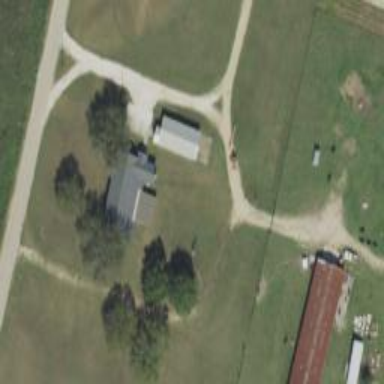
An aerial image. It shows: Driveway.